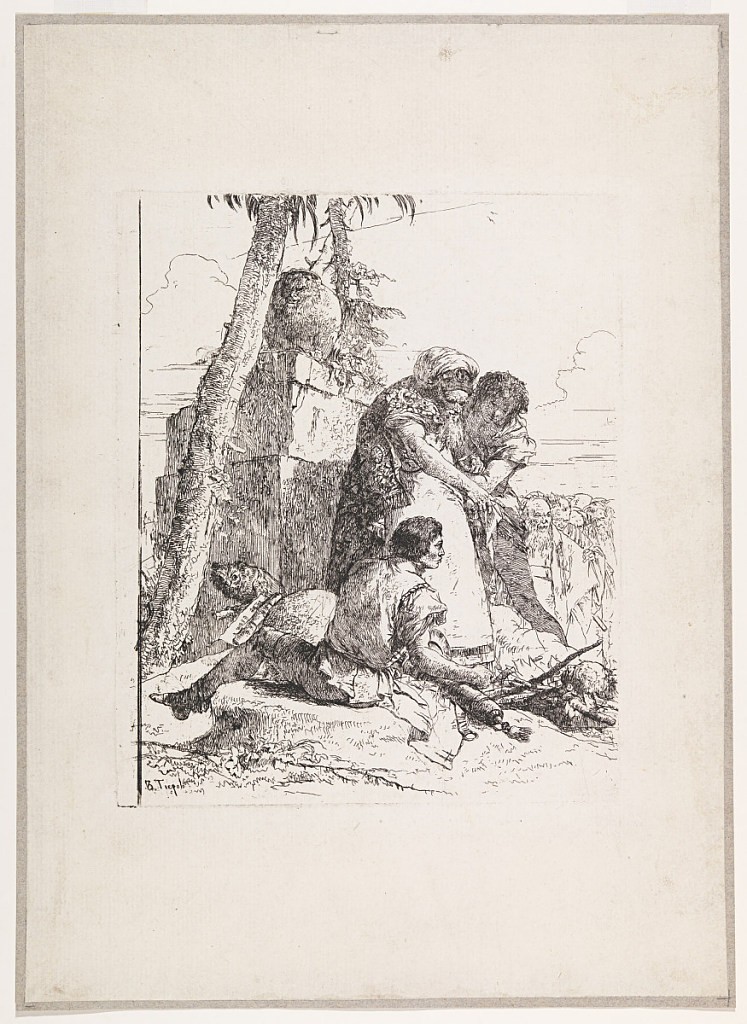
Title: Scherzi di Fantasia
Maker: Giovanni Battista Tiepolo, Italian, 1692 - 1770
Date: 1750–1760
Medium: Etching on cream laid paper
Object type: Print
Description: An old magician supported by a young man, and a seated man in front of him watching a head burning. In the background several men and a sarcophagus. Unrecorded early state, before the removal of a strip of metal about 8 mm wide from the left side of the plate, though the scored lines indicating the new edge are present.